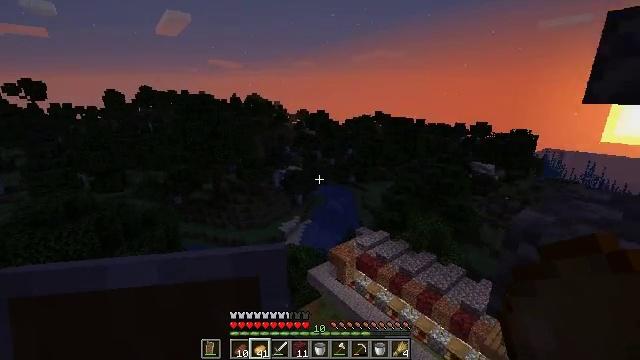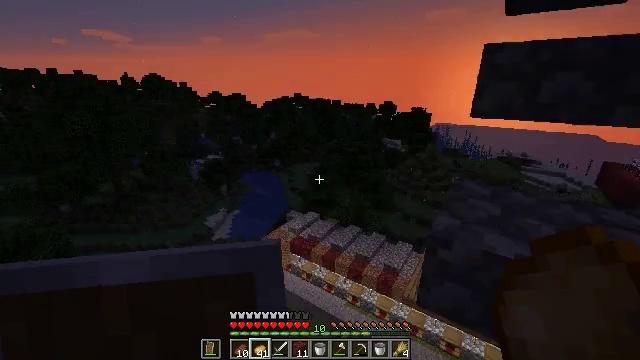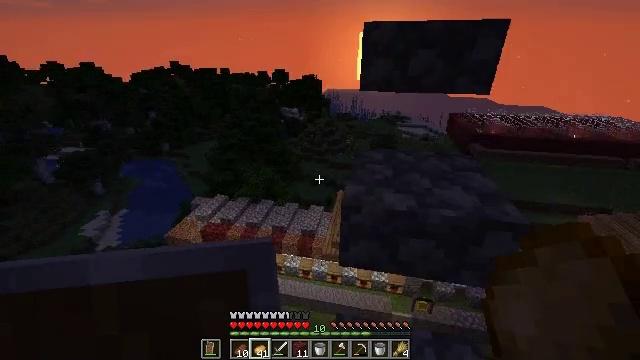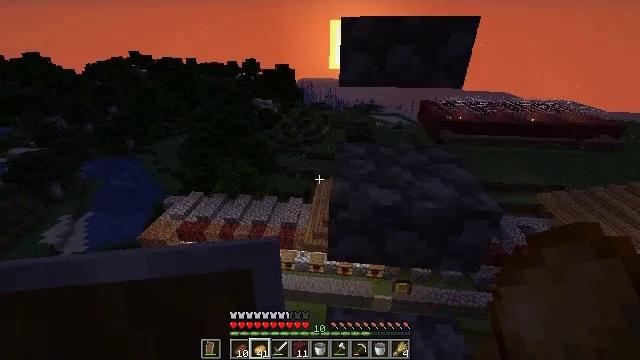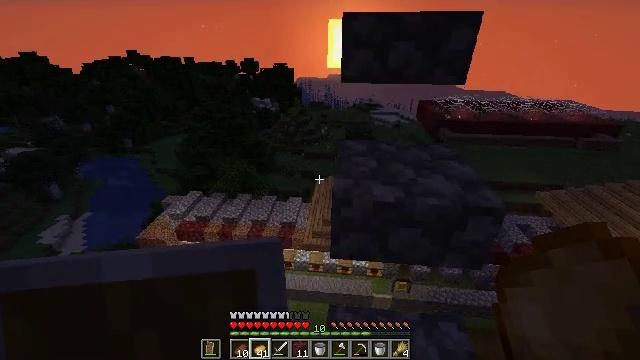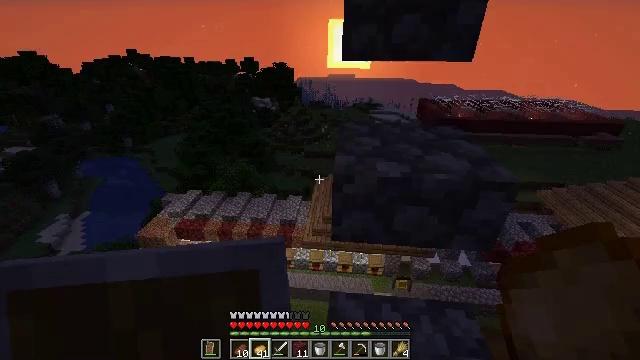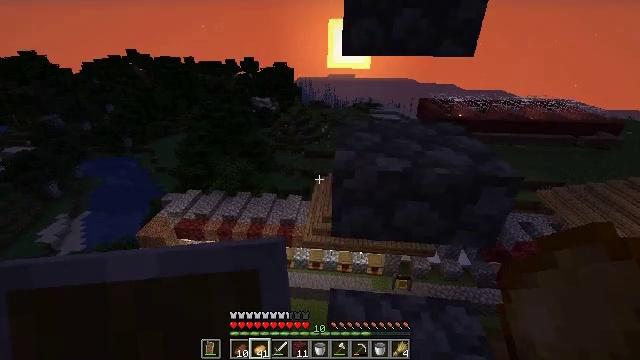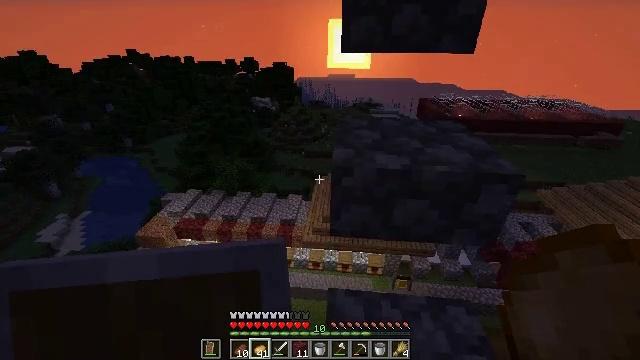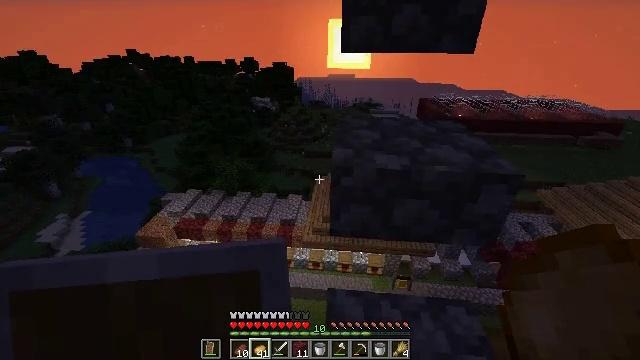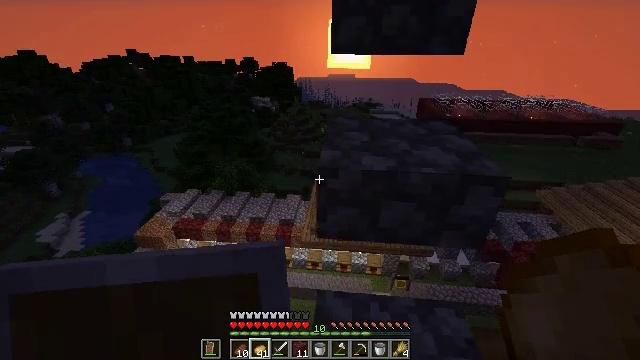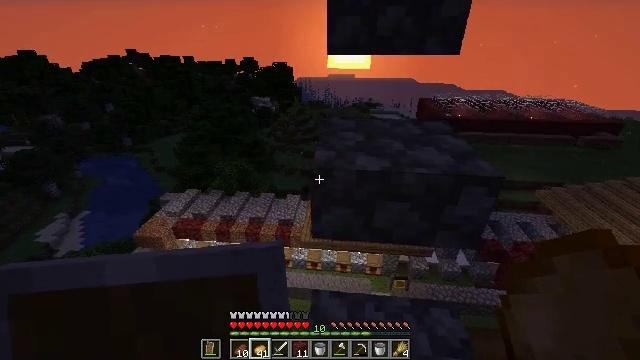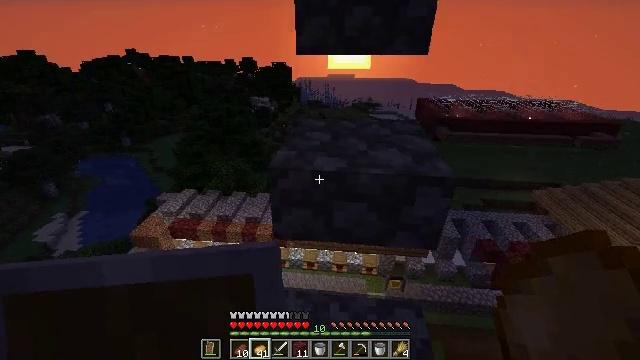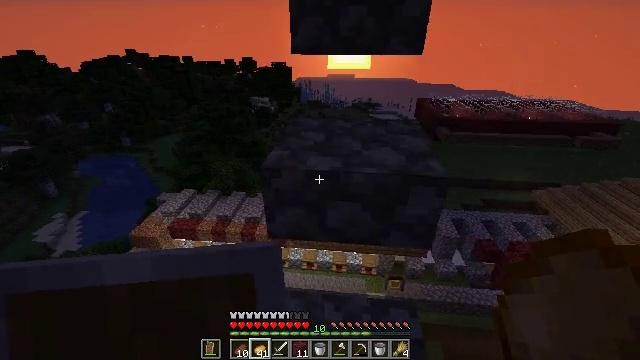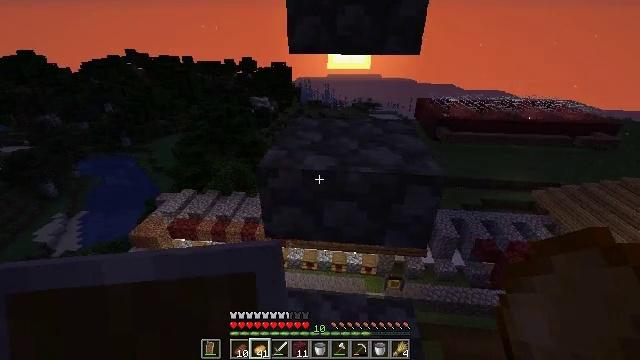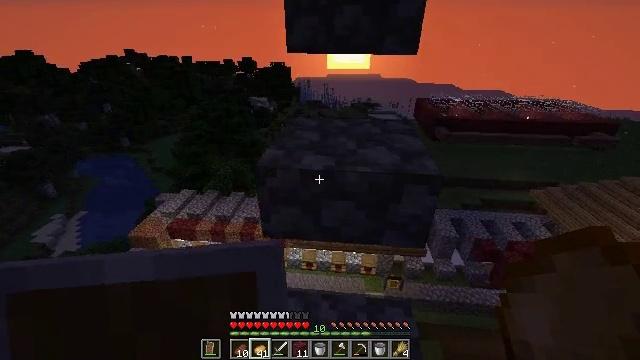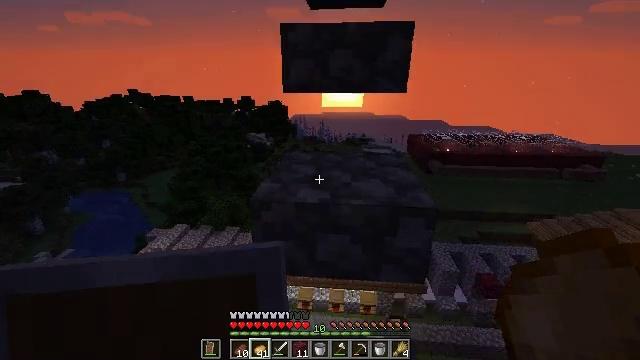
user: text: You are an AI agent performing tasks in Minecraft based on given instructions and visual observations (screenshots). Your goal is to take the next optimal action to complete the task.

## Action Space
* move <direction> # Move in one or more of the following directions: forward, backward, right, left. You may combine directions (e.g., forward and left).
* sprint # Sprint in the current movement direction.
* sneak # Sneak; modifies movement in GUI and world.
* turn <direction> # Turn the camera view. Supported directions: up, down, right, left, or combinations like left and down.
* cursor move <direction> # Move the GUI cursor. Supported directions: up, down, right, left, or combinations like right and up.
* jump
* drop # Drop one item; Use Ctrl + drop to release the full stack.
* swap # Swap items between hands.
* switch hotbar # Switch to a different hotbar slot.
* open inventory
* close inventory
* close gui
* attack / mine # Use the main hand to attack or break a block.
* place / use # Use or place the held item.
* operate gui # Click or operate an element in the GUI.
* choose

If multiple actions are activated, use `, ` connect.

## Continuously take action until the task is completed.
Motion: motion action
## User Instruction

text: Craft an emerald.
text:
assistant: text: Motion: turn right and down
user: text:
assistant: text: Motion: move right, turn right and down
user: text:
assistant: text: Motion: move right, turn right and down
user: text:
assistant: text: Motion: move right
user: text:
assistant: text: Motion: move right
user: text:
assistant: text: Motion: no_op
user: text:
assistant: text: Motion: no_op
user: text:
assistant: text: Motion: no_op
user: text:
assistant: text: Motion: move right
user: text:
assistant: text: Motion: move right
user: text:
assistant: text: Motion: no_op
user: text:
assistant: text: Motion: no_op
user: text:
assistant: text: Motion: no_op
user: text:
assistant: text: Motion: no_op
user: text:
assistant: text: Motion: turn up
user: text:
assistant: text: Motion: move forward, turn right and up
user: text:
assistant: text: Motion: move forward, turn right and up, jump
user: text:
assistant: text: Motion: move forward, turn up, jump
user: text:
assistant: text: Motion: move forward, turn up, jump
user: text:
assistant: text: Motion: move forward, jump
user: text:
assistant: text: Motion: move forward, jump
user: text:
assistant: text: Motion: move forward, jump
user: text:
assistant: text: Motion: move forward, jump
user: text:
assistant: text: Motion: move forward, jump
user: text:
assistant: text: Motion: move forward, turn right and down, jump
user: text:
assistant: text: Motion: move forward, turn right and down, jump
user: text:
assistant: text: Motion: move forward, turn right, jump
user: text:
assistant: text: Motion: move forward, turn right and down, jump
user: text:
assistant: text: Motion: move forward, turn down, jump
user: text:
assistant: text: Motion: move forward, turn down, jump